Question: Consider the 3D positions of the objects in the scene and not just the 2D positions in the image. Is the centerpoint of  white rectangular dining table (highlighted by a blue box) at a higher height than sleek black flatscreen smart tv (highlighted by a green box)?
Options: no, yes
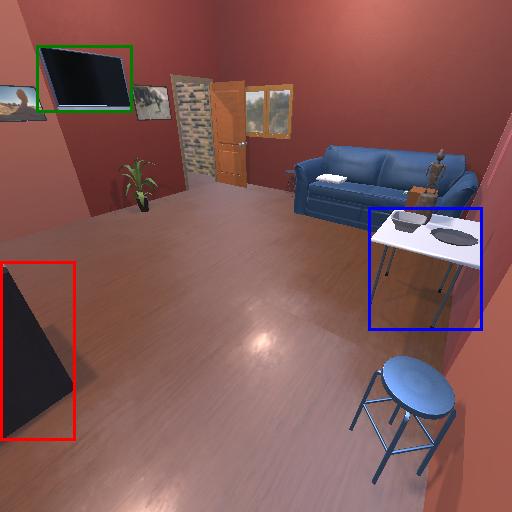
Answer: no